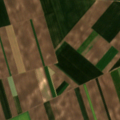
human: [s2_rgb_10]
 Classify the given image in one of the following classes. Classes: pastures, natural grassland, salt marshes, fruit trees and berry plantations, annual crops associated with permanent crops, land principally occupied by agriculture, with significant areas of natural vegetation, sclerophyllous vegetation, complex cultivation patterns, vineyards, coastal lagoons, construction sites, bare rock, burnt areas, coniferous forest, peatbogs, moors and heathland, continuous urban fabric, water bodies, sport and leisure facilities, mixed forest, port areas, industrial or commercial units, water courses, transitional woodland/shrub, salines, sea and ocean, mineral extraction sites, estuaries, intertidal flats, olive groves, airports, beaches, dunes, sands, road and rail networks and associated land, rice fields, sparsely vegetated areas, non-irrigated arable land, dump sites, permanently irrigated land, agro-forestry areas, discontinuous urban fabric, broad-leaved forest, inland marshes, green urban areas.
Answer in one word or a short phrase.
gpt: non-irrigated arable land